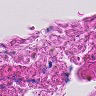
Metastatic tissue present: no